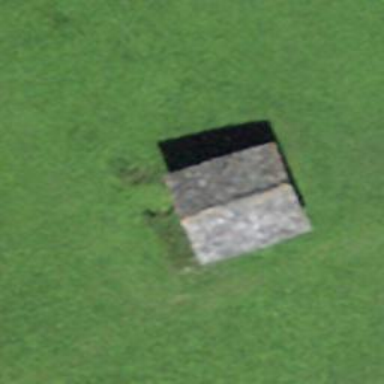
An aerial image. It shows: Barn.